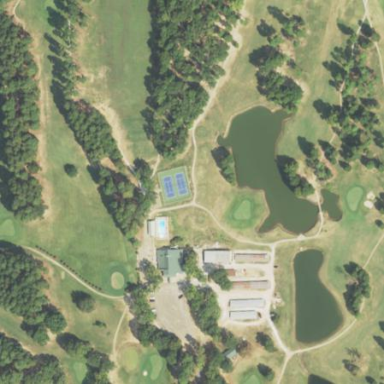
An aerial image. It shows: Golf course.